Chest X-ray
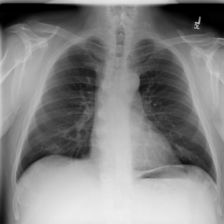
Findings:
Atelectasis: negative
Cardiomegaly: negative
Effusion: negative
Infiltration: negative
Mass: negative
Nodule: negative
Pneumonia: negative
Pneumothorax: negative
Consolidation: negative
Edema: negative
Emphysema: positive
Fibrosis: negative
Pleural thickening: negative
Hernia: negative